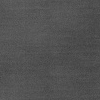
Atmospheric dust classification: dusty